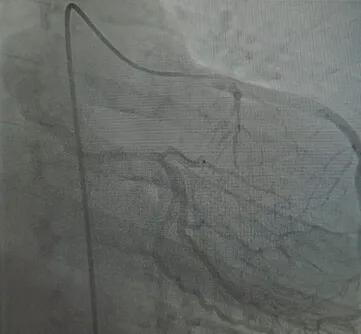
Anteroposterior caudal projection (CAU 20 deg) contrast opacifying left anterior descending, Retrogradely filling left circumflex artery, and emptying into the main pulmonary artery (left). Straight right anterior oblique (RAO) projection (RAO 30 deg). Catheter engaged and contrast opacifying right coronary artery predominantly.
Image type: radiology (x_ray)